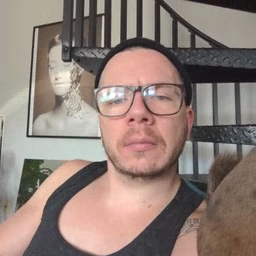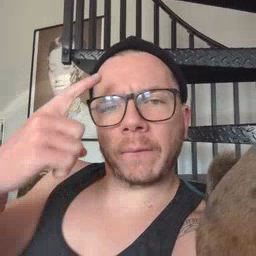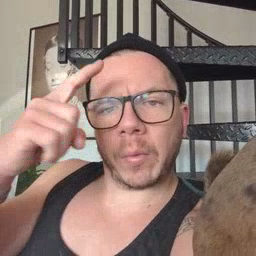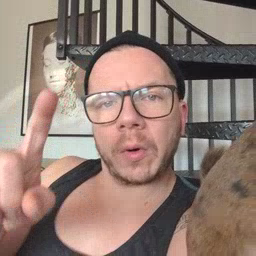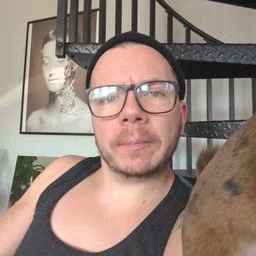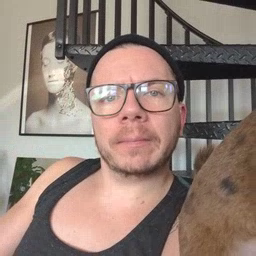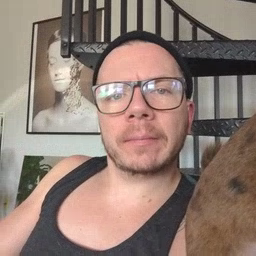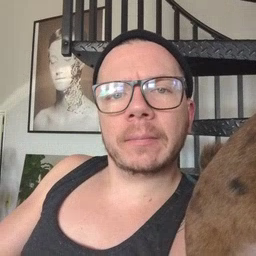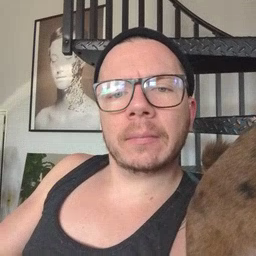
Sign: for